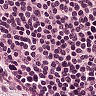
Metastatic tissue present: no